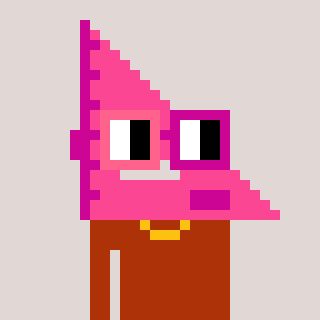
a pixel art character with square pink and red glasses, a squadron ruler-shaped head and a hotbrown-colored body on a warm background